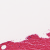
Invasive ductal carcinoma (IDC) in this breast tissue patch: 0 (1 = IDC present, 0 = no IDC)